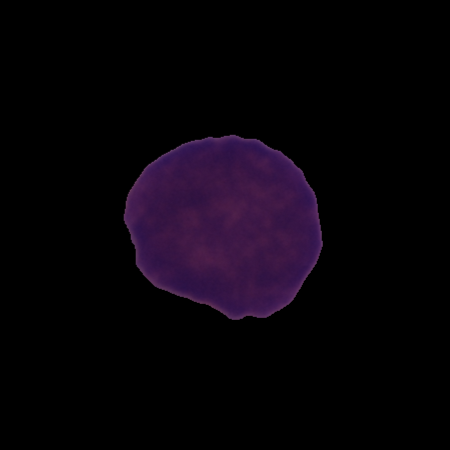
Label: cancer